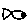
Label: fish